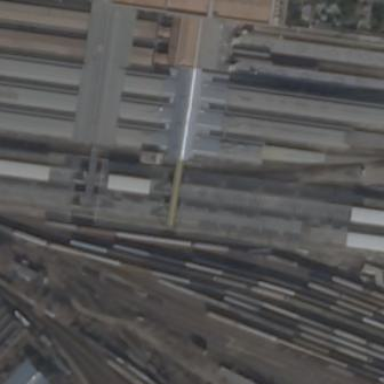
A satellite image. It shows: Platform for public transport and railway.